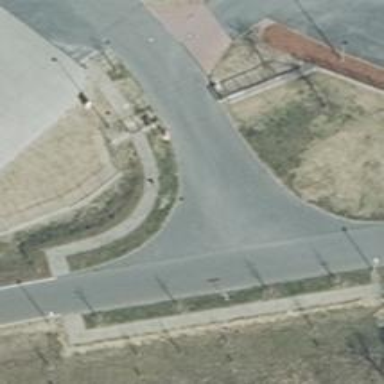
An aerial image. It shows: Asphalt road designated for service vehicles.